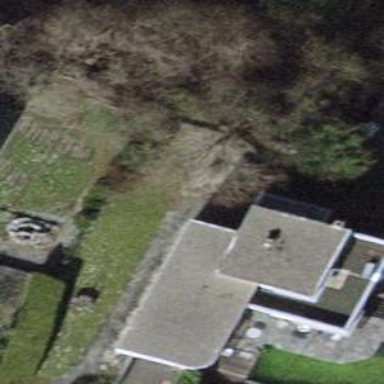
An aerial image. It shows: Detached building.